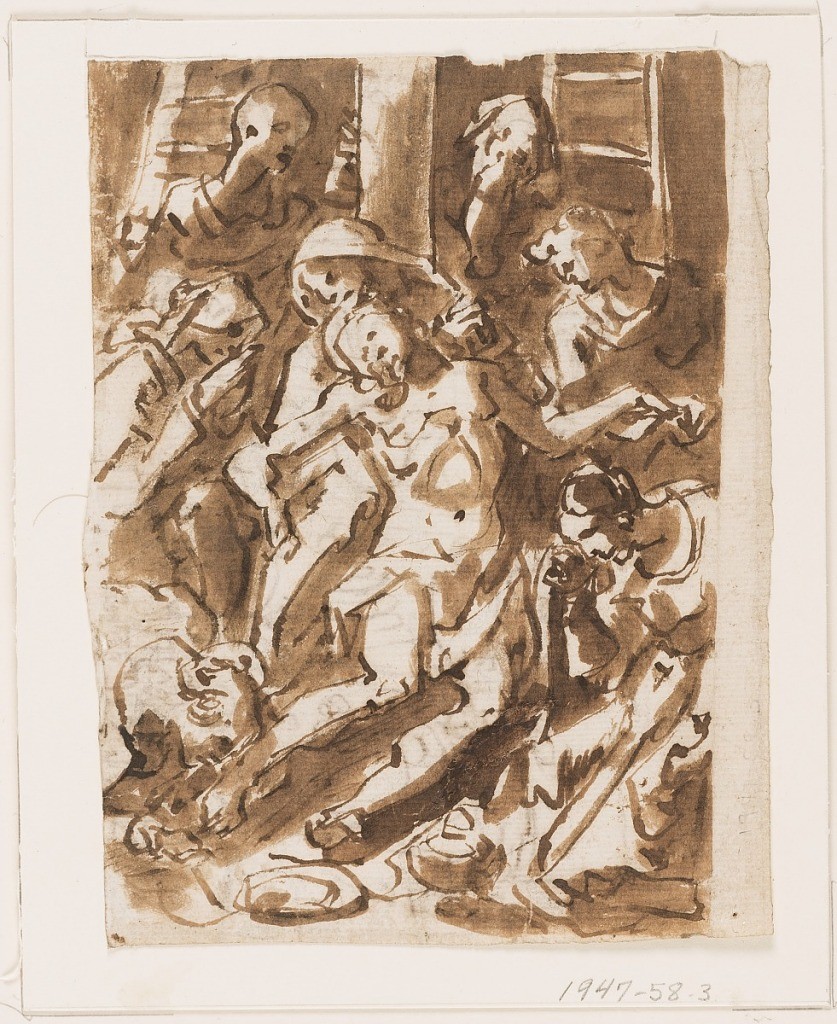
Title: Lamentation over the Dead Christ
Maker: Jan van der Straet, called Stradanus, Flemish, 1523–1605
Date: ca. 1580 – 1605
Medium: Recto: pen and brown ink, brush and brown wash over black chalk on laid paper Verso: pen and brown ink over black chalk on laid paper
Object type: Drawing
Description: Recto: Lamentation scene with Mary holding the body of Christ at the base of the cross. His body is presented frontally at center. Other figures gather closely around, weeping, praying, and embracing him. 

Verso: View of a sideboard with dishes, seen at an oblique angle from the left.